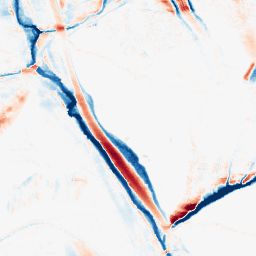
Category: morphological
Decomposition family: morphological_ellipse
Decomposition parameters: operation: average
width: 10
height: 30
Upsampling method: quartic
Upsampling parameters: scale: 2
Upsampling scale: 2